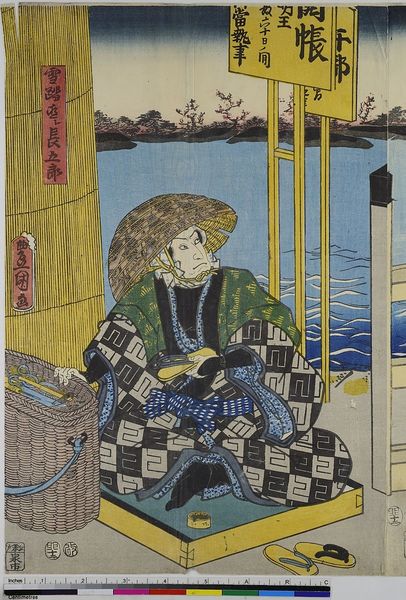
Titel: Die Schauspieler Nakamura Tsuruzo I als Onnadayu Otora, Onoe Kikujiro II als Onnadayu Okoyo, Onoe Kikugoro IV als Akogi Genzaburo und Bando Hikosaburo IV als Setta Naoshi Chogoro
Künstler: Utagawa Kunisada
Standort: Hamburg
Institution: Museum für Kunst und Gewerbe Hamburg
Schlagwörter: wasser, fluss, ufer, frau, zeichnung, theater, kopfbedeckung, holzschnitt, japan, schrift, schuhe, korb, schild, druckgraphik, druckgrafik, bambus, zeit, schauspieler, farbholzschnitt, schauspielerin, kimono, chinese, kabuki, edo, saiteninstrumente, reproduktionen, druckerzeugnisse, brücke, theateraufführung, ukiyo, shamisen